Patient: sex M, age 73
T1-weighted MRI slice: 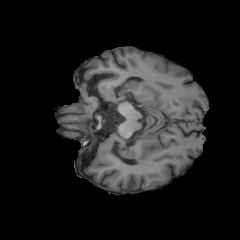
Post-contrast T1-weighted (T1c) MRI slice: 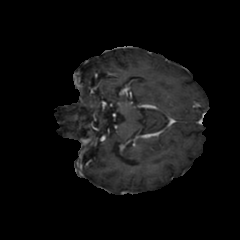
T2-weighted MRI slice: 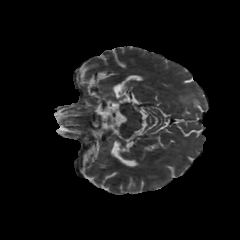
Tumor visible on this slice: no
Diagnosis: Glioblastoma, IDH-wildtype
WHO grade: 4